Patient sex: M
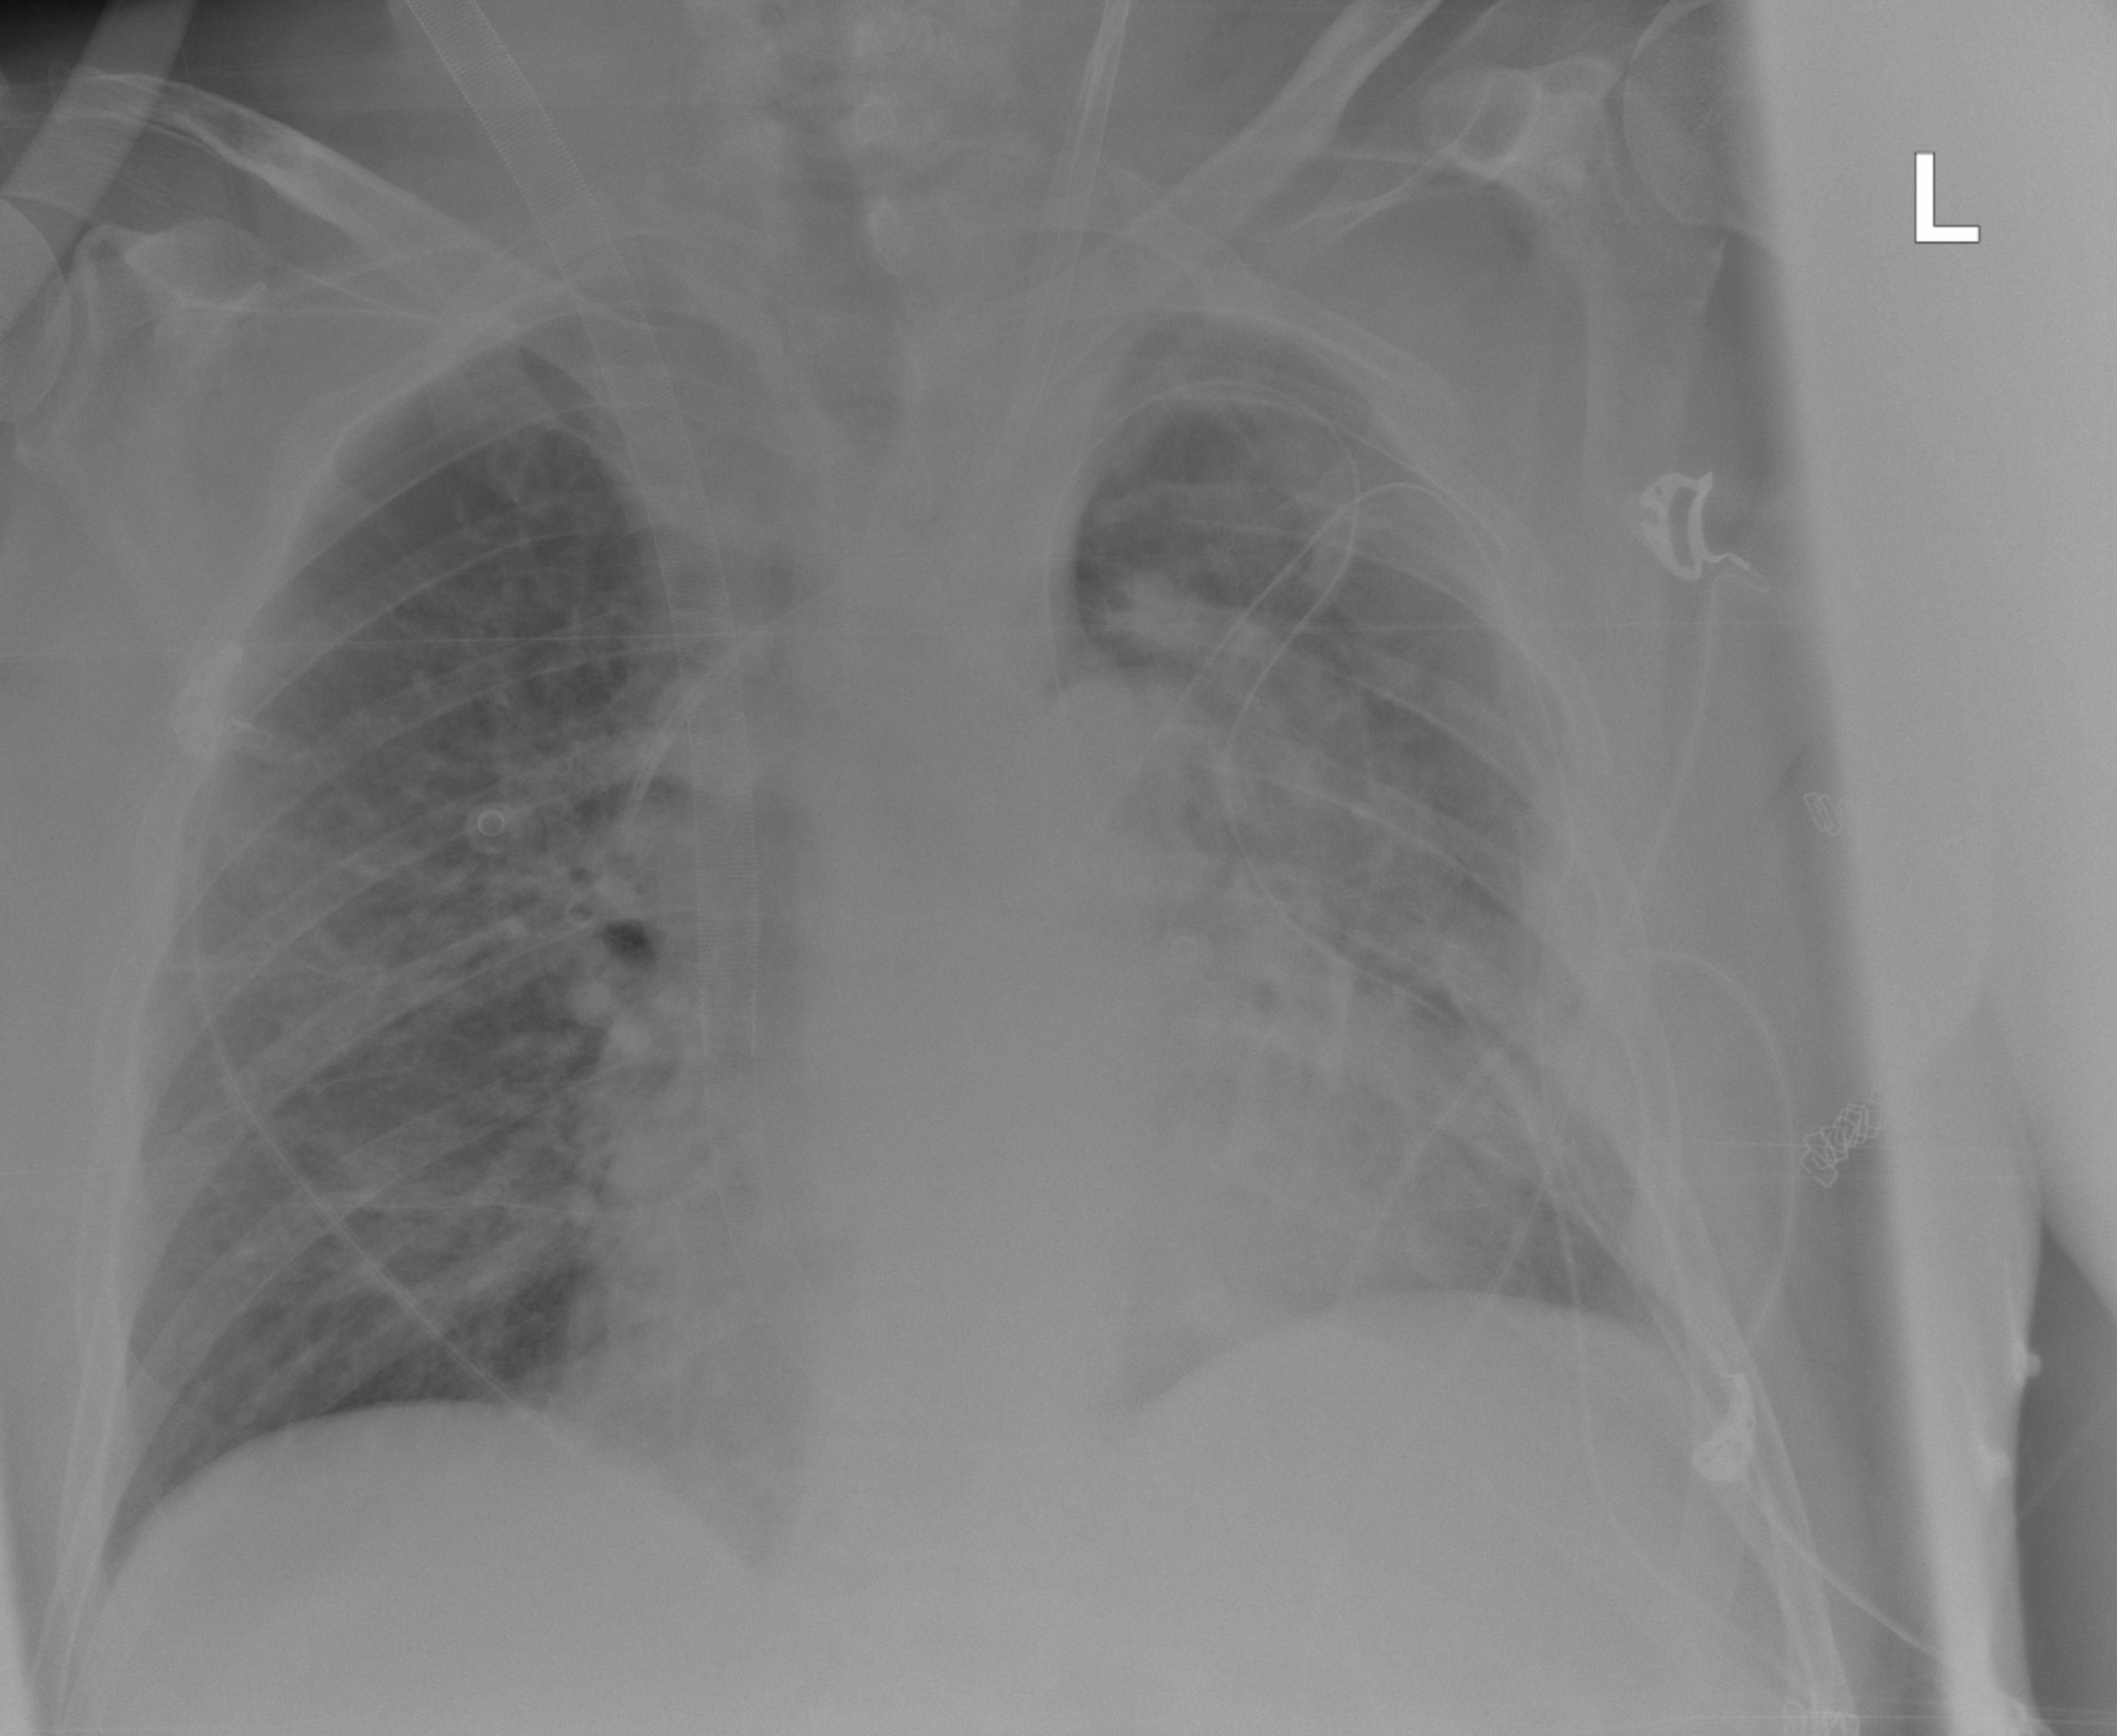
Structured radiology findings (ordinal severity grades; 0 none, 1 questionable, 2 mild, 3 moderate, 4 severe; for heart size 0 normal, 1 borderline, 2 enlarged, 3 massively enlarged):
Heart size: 0
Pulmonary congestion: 2
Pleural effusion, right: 0
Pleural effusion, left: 0
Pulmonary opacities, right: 0
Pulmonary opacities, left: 2
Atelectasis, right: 0
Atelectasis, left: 2